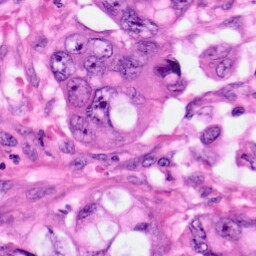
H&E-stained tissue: Pancreatic